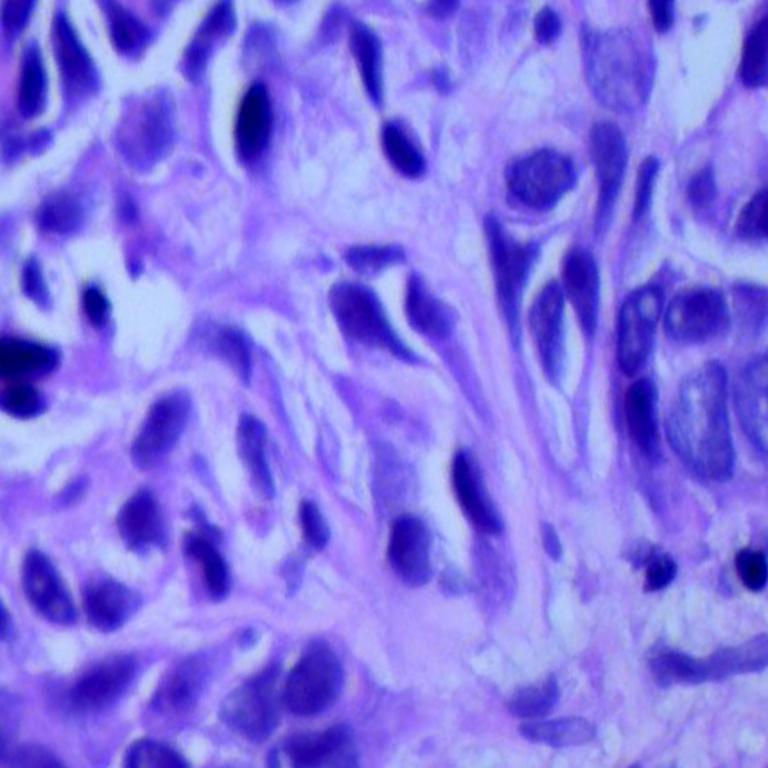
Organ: lung
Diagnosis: adenocarcinomas